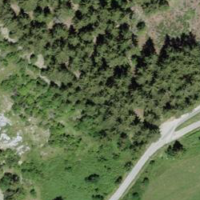
EUNIS habitat code: 43
Species observed at this site:
Geranium sanguineum